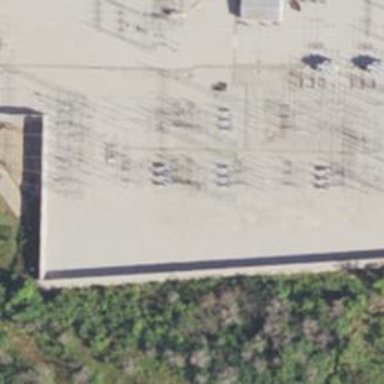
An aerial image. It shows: Switch used for power control.